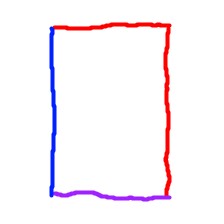
Shape: rectangle